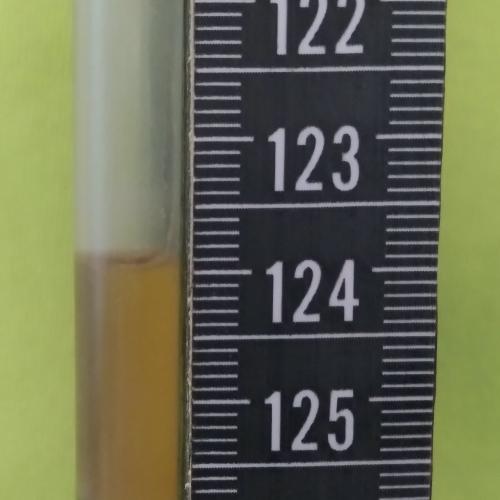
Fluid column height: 123.9 cm